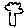
Label: tree